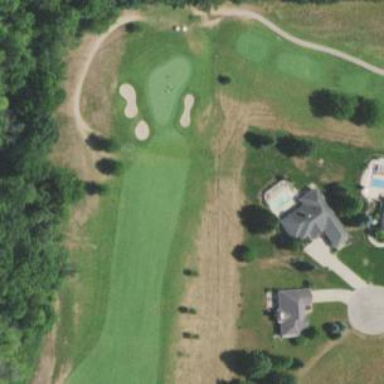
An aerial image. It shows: Grassy area designated as golf fairway.